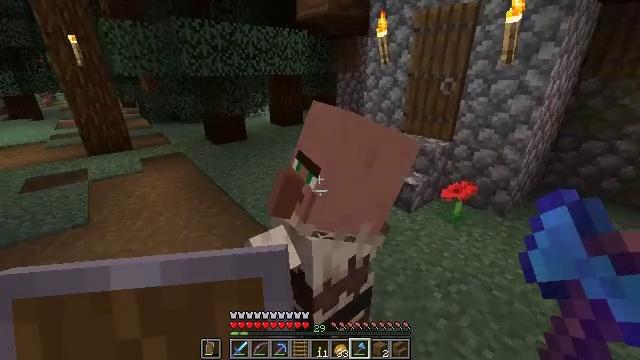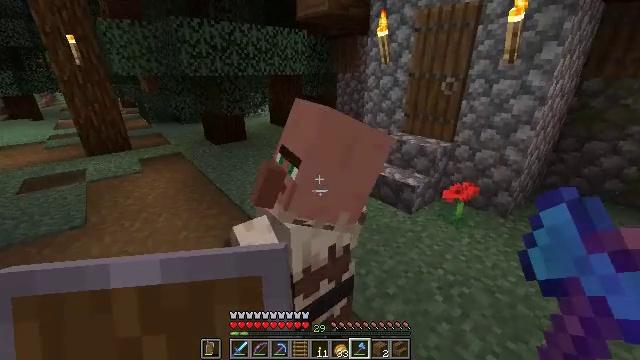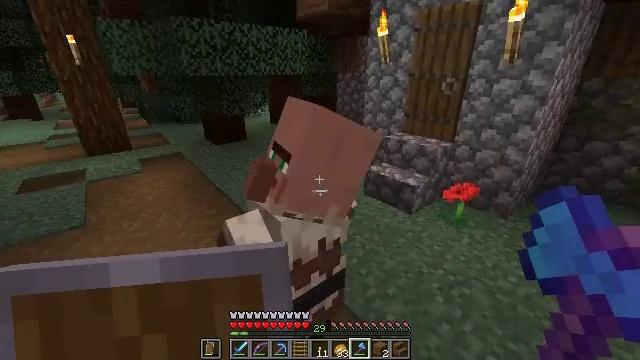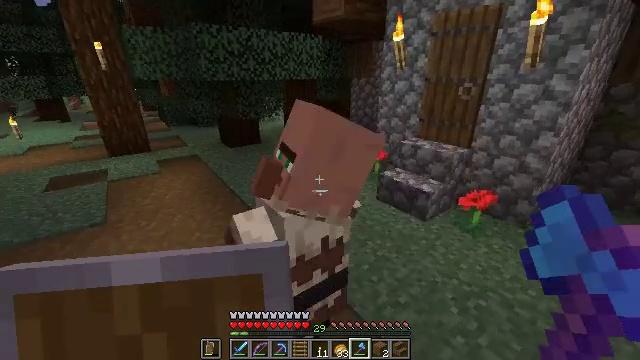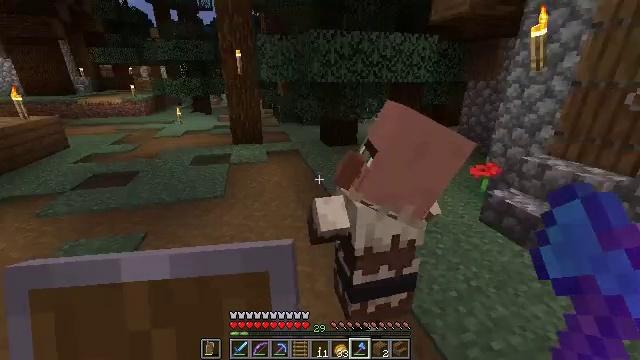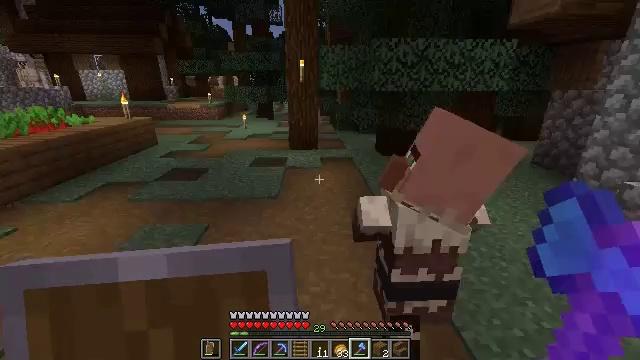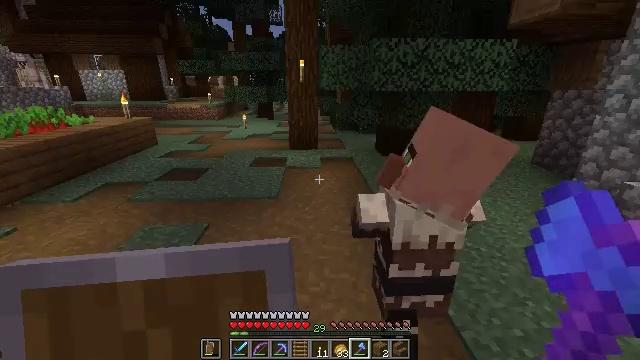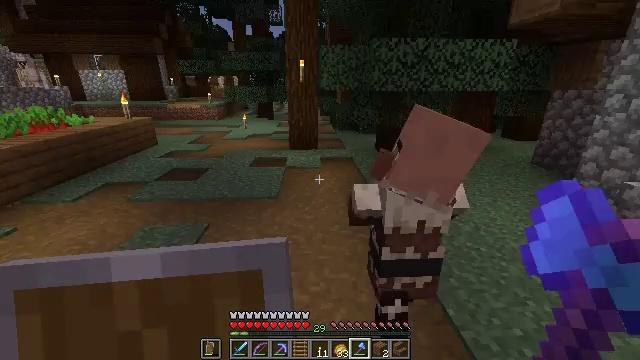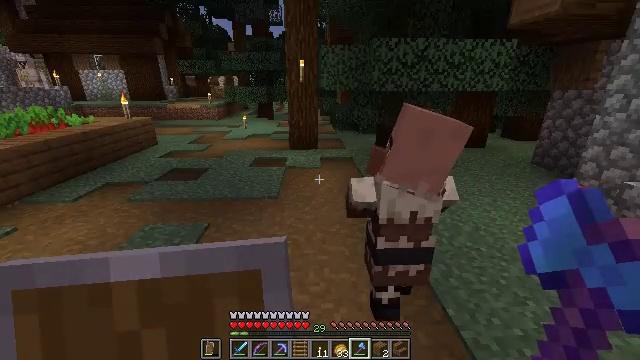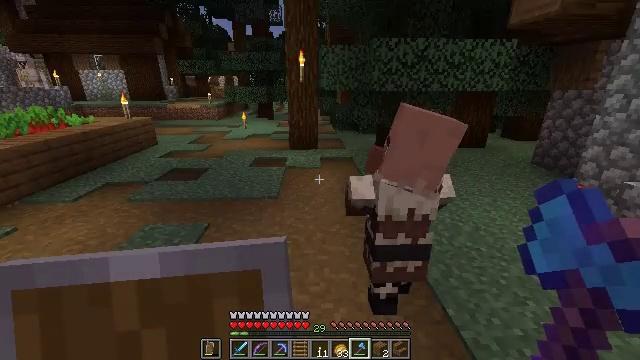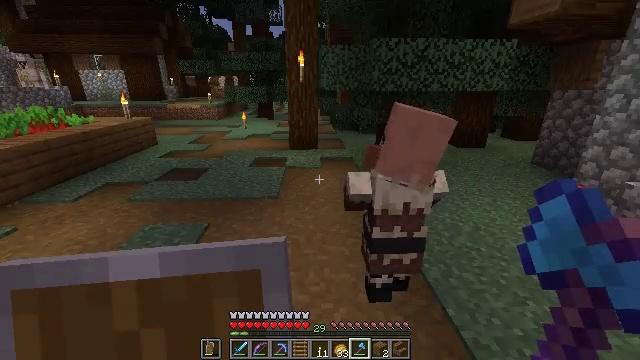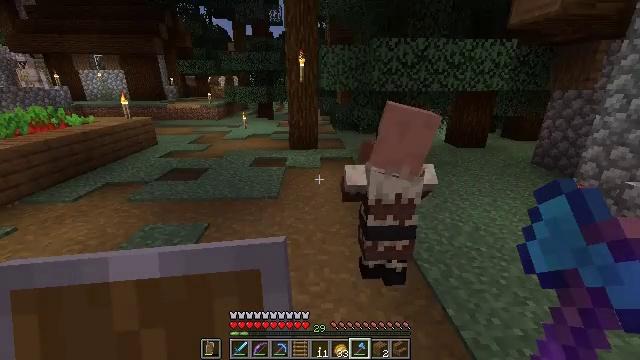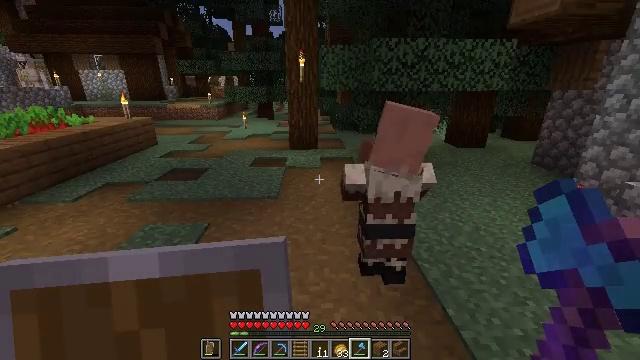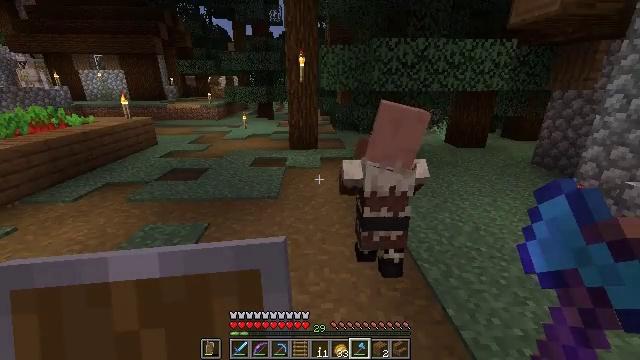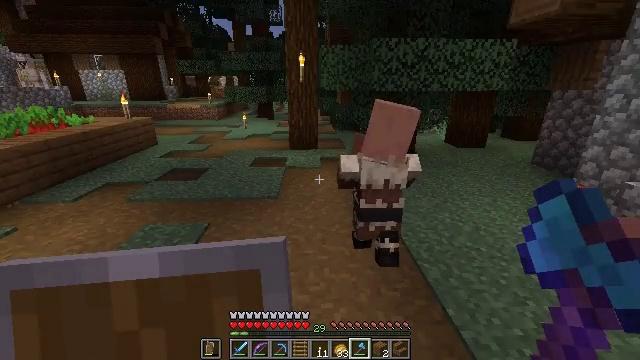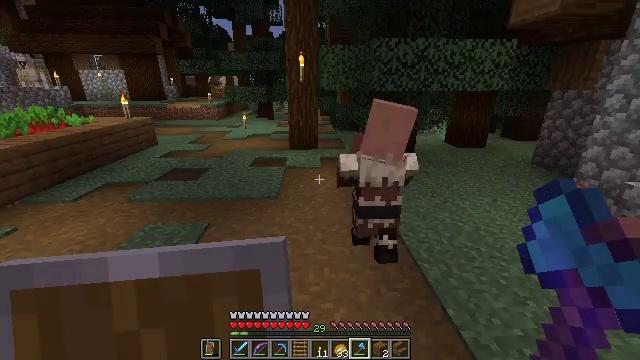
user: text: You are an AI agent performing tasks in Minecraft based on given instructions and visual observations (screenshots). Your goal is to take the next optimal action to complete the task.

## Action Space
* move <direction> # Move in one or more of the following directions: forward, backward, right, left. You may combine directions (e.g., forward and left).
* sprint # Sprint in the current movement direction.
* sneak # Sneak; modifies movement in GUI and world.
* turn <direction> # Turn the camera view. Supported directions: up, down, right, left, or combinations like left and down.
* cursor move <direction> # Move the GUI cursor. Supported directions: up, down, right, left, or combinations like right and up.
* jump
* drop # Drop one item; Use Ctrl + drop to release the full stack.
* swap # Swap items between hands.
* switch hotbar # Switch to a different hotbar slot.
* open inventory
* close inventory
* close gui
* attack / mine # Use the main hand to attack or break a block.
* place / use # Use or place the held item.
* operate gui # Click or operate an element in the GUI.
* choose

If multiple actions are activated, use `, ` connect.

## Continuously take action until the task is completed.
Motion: motion action
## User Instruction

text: Craft an orange bed with wool and orange dye.
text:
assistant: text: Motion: no_op
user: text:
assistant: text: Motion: no_op
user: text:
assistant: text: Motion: turn left
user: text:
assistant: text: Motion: turn left
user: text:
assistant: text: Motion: turn left and up
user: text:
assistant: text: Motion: no_op
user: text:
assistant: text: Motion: no_op
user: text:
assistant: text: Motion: no_op
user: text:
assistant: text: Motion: no_op
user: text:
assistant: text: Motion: no_op
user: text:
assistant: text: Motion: no_op
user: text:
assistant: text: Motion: no_op
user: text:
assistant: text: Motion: no_op
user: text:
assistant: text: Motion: no_op
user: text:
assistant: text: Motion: no_op
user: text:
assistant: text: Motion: no_op
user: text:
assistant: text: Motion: move forward
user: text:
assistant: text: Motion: move forward
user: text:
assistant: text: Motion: move forward
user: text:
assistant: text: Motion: move forward
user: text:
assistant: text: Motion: move forward
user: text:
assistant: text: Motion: move forward
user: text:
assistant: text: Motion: move forward
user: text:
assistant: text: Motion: move forward
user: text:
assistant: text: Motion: move forward, turn left and up
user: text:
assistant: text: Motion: move forward, turn left and up
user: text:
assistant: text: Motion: move forward
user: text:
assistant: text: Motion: move forward
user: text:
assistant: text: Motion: move forward
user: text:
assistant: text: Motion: move forward